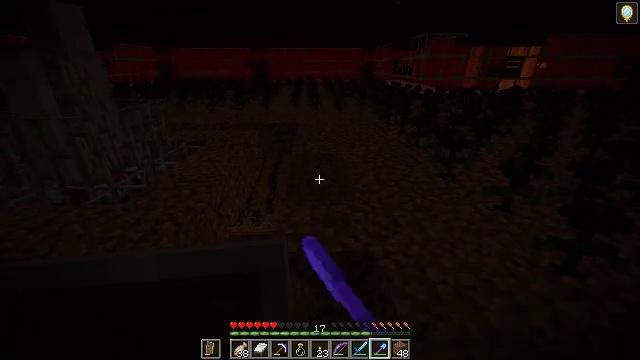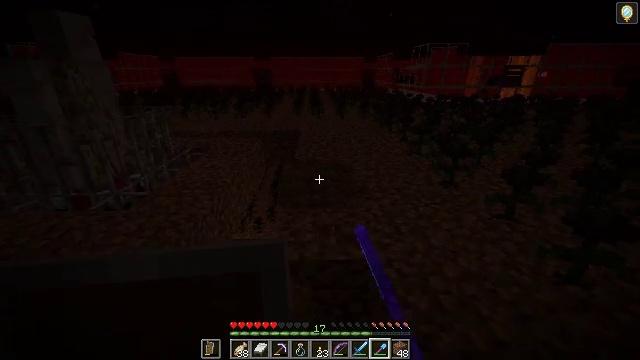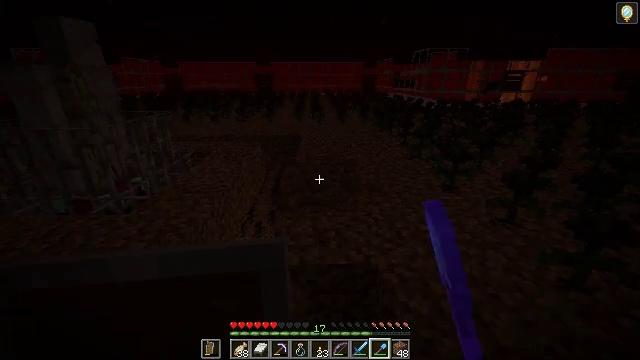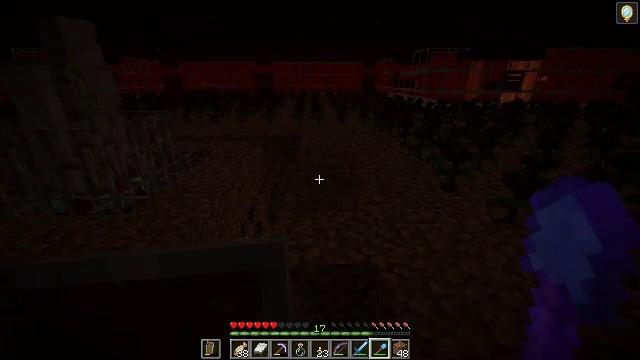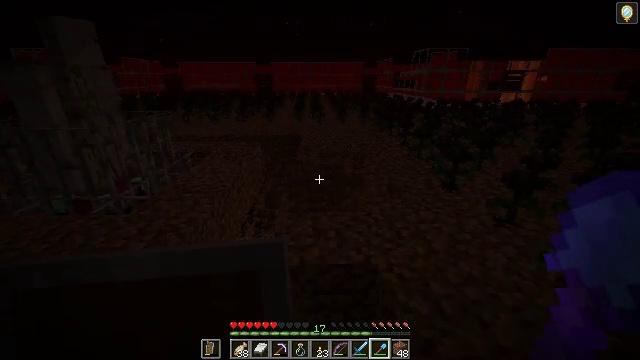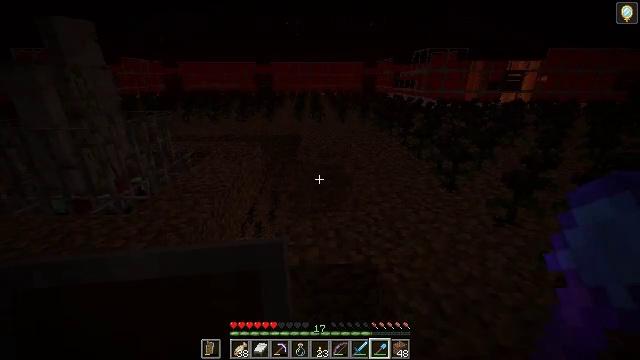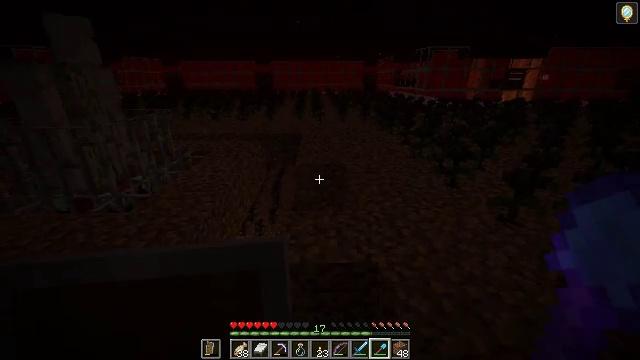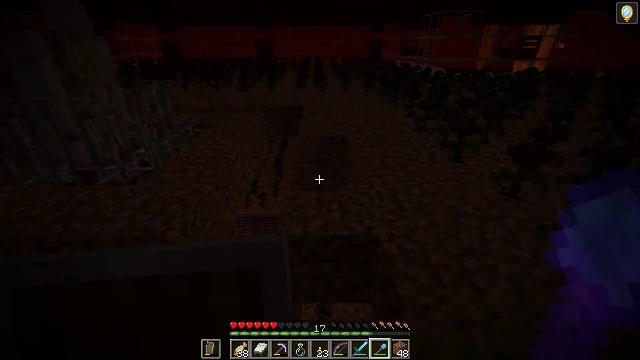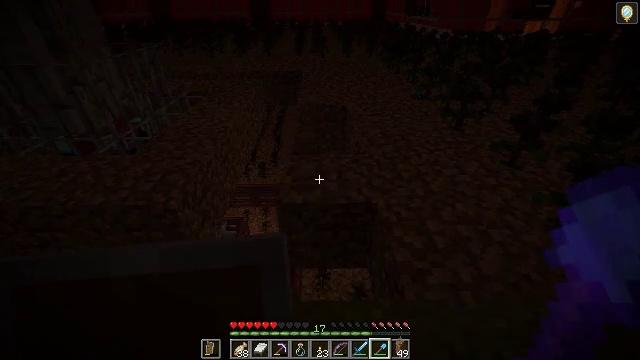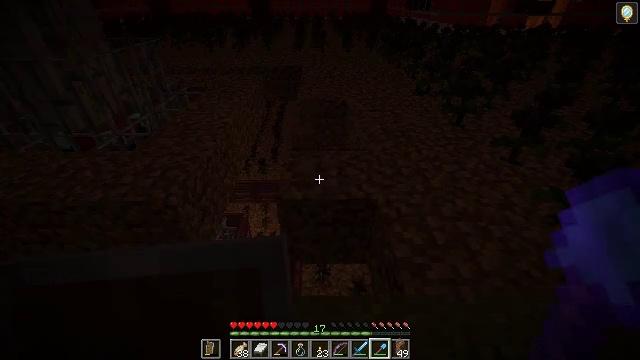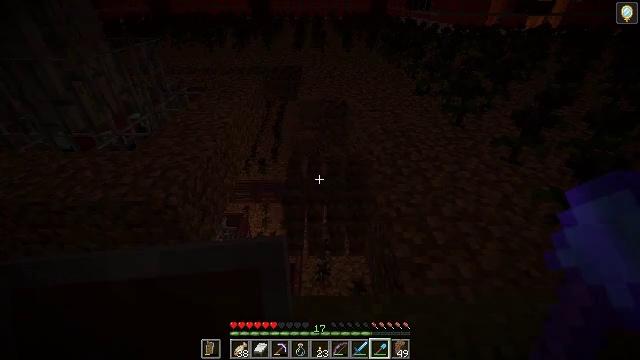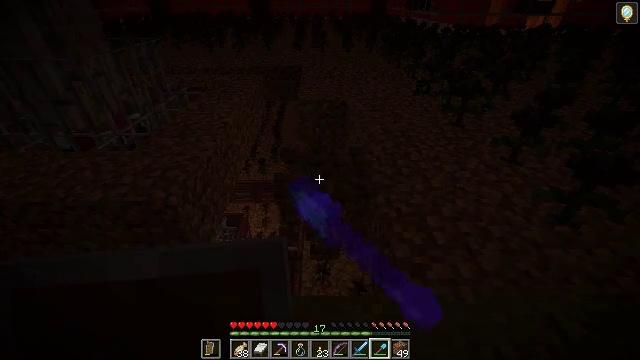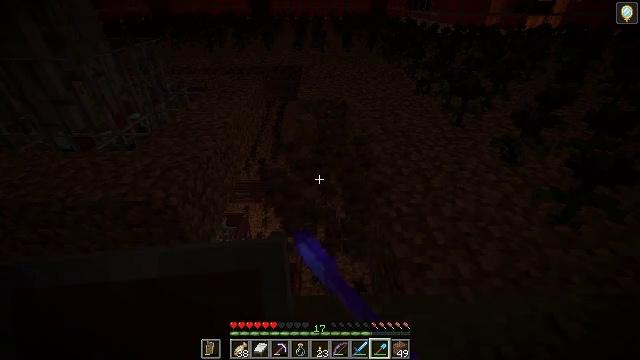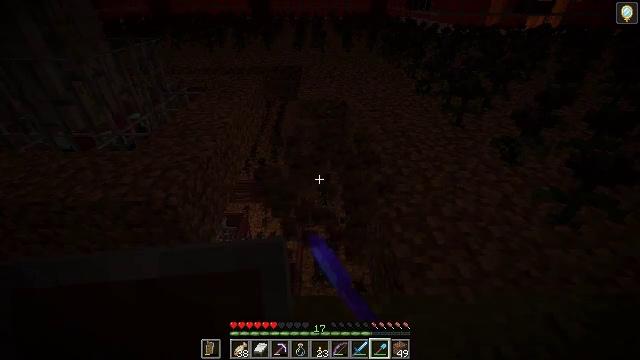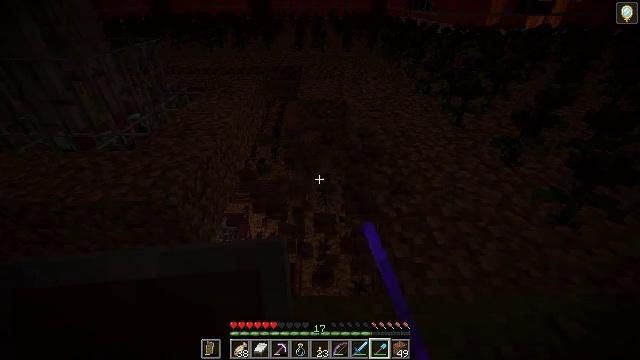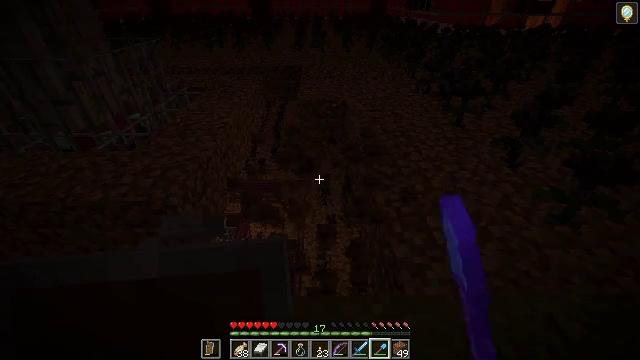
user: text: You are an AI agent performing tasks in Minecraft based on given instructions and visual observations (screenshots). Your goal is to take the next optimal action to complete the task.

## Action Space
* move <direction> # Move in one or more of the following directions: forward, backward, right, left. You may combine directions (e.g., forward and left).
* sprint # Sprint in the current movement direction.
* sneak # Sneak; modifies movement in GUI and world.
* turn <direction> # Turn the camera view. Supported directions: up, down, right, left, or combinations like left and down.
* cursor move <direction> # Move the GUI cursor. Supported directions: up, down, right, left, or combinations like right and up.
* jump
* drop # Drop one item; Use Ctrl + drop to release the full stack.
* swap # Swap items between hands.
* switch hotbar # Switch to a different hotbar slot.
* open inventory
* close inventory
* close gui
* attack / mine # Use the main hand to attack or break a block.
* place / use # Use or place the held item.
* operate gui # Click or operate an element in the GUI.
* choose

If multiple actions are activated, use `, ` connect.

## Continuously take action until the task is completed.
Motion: motion action
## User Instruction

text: Get dirt block.
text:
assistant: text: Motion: turn up, attack / mine
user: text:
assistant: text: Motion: attack / mine
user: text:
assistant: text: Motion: attack / mine
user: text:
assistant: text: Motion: attack / mine
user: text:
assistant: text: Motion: no_op
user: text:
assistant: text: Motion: no_op
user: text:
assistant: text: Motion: turn down
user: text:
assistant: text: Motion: turn down
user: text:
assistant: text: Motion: no_op
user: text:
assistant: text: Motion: attack / mine
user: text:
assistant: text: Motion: attack / mine
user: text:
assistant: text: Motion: attack / mine
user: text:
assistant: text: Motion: no_op
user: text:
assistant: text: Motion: no_op
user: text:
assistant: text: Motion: no_op
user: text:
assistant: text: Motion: no_op
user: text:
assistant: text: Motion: no_op
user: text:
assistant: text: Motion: move forward and move right, turn left
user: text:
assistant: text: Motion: move forward and move right, turn left
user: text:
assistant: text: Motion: move forward and move right
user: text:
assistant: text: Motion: move forward and move right
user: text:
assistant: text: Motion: move forward and move right
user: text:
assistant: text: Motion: move forward
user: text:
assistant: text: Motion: no_op
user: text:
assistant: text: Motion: no_op
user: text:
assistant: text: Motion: no_op
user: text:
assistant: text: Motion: no_op
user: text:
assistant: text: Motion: no_op
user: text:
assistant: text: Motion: move forward
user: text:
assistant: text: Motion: move forward